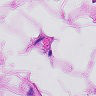
Metastatic tissue present: no